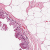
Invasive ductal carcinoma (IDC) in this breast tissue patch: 0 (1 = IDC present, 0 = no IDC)